Question: I am trying to create a new window at Inno Setup. In this window :
- - - -
Any help is appreciated.
The Screenshot of that window :

So now on, my code is like below :
'''
#define MyAppName "CDV Client"
#define MyAppVersion "3.6.1 build 2"
#define MyAppPublisher " CDV"
#define MyAppURL "https://example-cm-1"
#define MyAppExeName "example.exe"
[Setup]
AlwaysUsePersonalGroup=true
; NOTE: The value of AppId uniquely identifies this application.
; Do not use the same AppId value in installers for other applications.
; (To generate a new GUID, click Tools | Generate GUID inside the IDE.)
AppID={{7C9325AD-6818-42CA-839E}
AppName={#MyAppName}
AppVersion={#MyAppVersion}
;AppVerName={#MyAppName} {#MyAppVersion}
AppPublisher={#MyAppPublisher}
AppPublisherURL={#MyAppURL}
AppSupportURL={#MyAppURL}
AppUpdatesURL={#MyAppURL}
DefaultDirName={code:DriveLetter}:\Tool\CDVClient
DefaultGroupName=Ser
AllowNoIcons=true
OutputBaseFilename=CDVClient_setup
Compression=lzma/Max
SolidCompression=true
SetupLogging=true
PrivilegesRequired=none
DirExistsWarning=yes
AlwaysShowDirOnReadyPage=true
AlwaysShowGroupOnReadyPage=true
[Code]
function DriveLetter(Param: String): String;
begin
if DirExists('d:') then
Result := 'D'
else if DirExists('e:') then
Result := 'E'
else
Result := 'C'
end;
var
CDVRadioButton: TNewRadioButton;
ISCRadioButton: TNewRadioButton;
TestRadioButton: TNewRadioButton;
Test2RadioButton: TNewRadioButton;
Test3RadioButton: TNewRadioButton;
lblBlobFileFolder: TLabel;
procedure InitializeWizard;
var
LabelFolder: TLabel;
MainPage: TWizardPage;
FolderToInstall: TNewEdit;
begin
MainPage := CreateCustomPage(wpWelcome, 'Deneme', 'Deneme2');
LabelFolder := TLabel.Create(MainPage);
LabelFolder.Parent := WizardForm;
LabelFolder.Top := 168;
LabelFolder.Left := 6;
LabelFolder.Caption := 'Directory:'
lblBlobFileFolder := TLabel.Create(MainPage);
lblBlobFileFolder.Parent := MainPage.Surface;
lblBlobFileFolder.Top := LabelFolder.Top - 160;
lblBlobFileFolder.Left := LabelFolder.Left;
lblBlobFileFolder.Width := LabelFolder.Width * 5;
lblBlobFileFolder.Caption := 'Please select the convenient extension ';
CDVRadioButton := TNewRadioButton.Create(MainPage);
CDVRadioButton.Parent := MainPage.Surface;
CDVRadioButton.Top := LabelFolder.Top - 120;
CDVRadioButton.Left := LabelFolder.Left;
CDVRadioButton.Width := LabelFolder.Width * 5;
CDVRadioButton.Caption := 'CDV';
CDVRadioButton.Checked := true;
ISCRadioButton := TNewRadioButton.Create(MainPage);
ISCRadioButton.Parent := MainPage.Surface;
ISCRadioButton.Top := LabelFolder.Top - 80;
ISCRadioButton.Left := LabelFolder.Left;
ISCRadioButton.Width := LabelFolder.Width * 5;
ISCRadioButton.Caption := 'ISC';
TestRadioButton := TNewRadioButton.Create(MainPage);
TestRadioButton.Parent := MainPage.Surface;
TestRadioButton.Top := LabelFolder.Top - 40;
TestRadioButton.Left := LabelFolder.Left;
TestRadioButton.Width := LabelFolder.Width * 5;
TestRadioButton.Caption := 'Test1';
Test2RadioButton := TNewRadioButton.Create(MainPage);
Test2RadioButton.Parent := MainPage.Surface;
Test2RadioButton.Top := LabelFolder.Top ;
Test2RadioButton.Left := LabelFolder.Left;
Test2RadioButton.Width := LabelFolder.Width * 5;
Test2RadioButton.Caption := 'Test2';
Test3RadioButton := TNewRadioButton.Create(MainPage);
Test3RadioButton.Parent := MainPage.Surface;
Test3RadioButton.Top := LabelFolder.Top + 40;
Test3RadioButton.Left := LabelFolder.Left;
Test3RadioButton.Width := LabelFolder.Width * 5;
Test3RadioButton.Caption := 'Test3';
end;
function NextButtonClick(CurPageID: Integer): Boolean;
begin
// I should do something in here but what ? :/
end;
[Languages]
Name: "english"; MessagesFile: "compiler:Default.isl"
[Tasks]
Name: "desktopicon"; Description: "{cm:CreateDesktopIcon}"; GroupDescription: "{cm:AdditionalIcons}"
Name: "quicklaunchicon"; Description: "{cm:CreateQuickLaunchIcon}"; GroupDescription: "{cm:AdditionalIcons}"; OnlyBelowVersion: 0,6.1
[Files]
; add recursesubdirs
Source: "C:\Program Files\Inno Setup 5\Examplesatu.bat"; DestDir: "{app}"; Flags: overwritereadonly recursesubdirs
; NOTE: Don't use "Flags: ignoreversion" on any shared system files
[Icons]
Name: "{group}\{#MyAppName}"; Filename: "{app}\{#MyAppExeName}"
Name: "{group}\{cm:ProgramOnTheWeb,{#MyAppName}}"; Filename: "{#MyAppURL}"
Name: "{group}\{cm:UninstallProgram,{#MyAppName}}"; Filename: "{uninstallexe}"
Name: "{userdesktop}\{#MyAppName}"; Filename: "{app}\{#MyAppExeName}"; Tasks: desktopicon
Name: "{userappdata}\Microsoft\Internet Explorer\Quick Launch\{#MyAppName}"; Filename: "{app}\{#MyAppExeName}"; Tasks: quicklaunchicon
[Run]
Filename: "{app}\{#MyAppExeName}"; Description: "{cm:LaunchProgram,{#StringChange(MyAppName, "&", "&&")}}"; Flags: nowait postinstall skipifsilent
'''
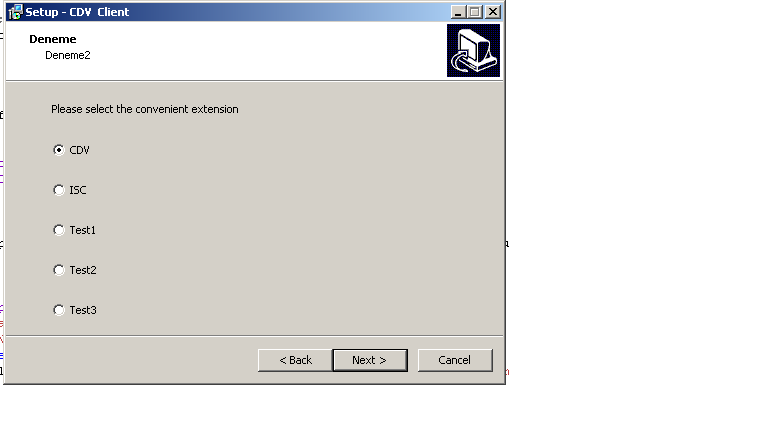
Answer: You can check the 'Checked' property of the radio buttons to see which one is selected:
'''
if (CDVRadioButton.Checked) then
begin
Do stuff...
end
else if (ISCRadioButton.Checked) then
begin
Do some other stuff...
end;
'''
HTH